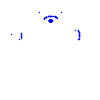
Particle: kaon